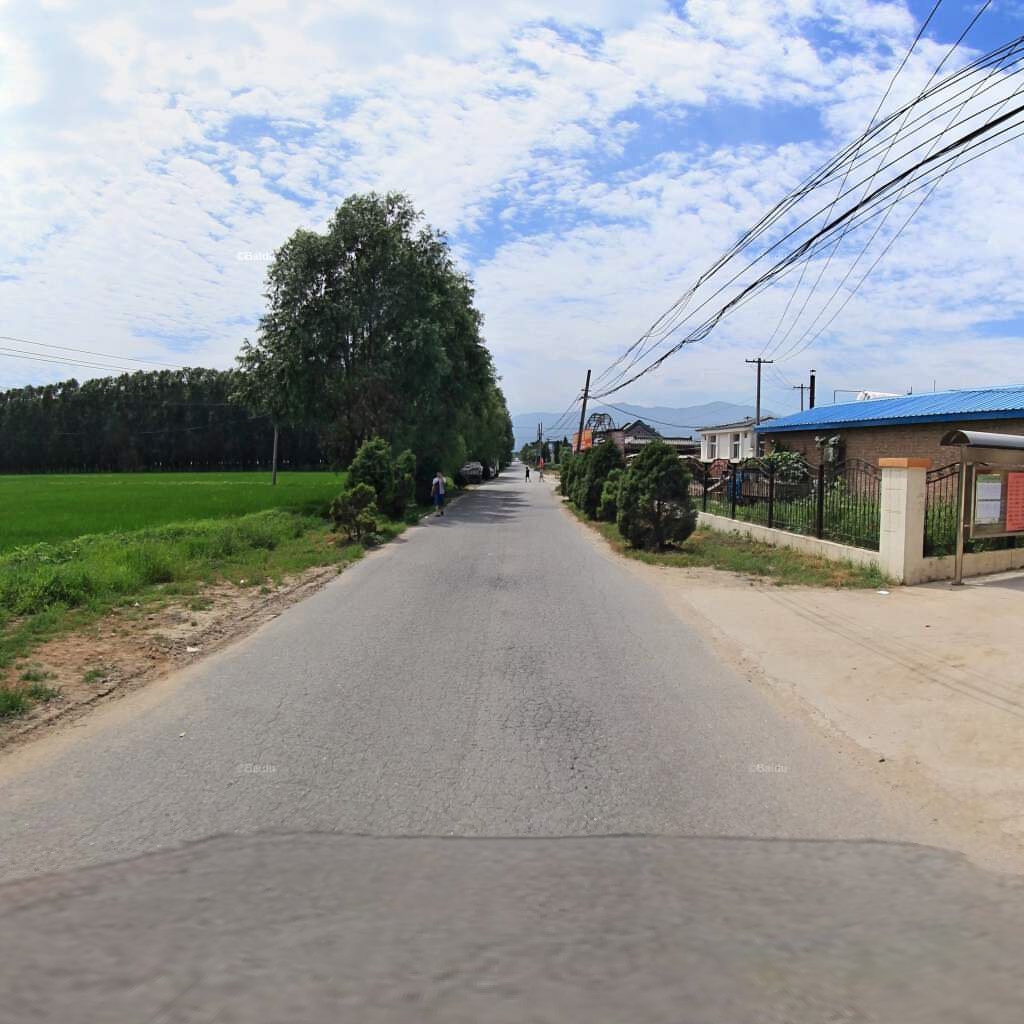
Region: Haidian
Road damage annotations: alligator crack